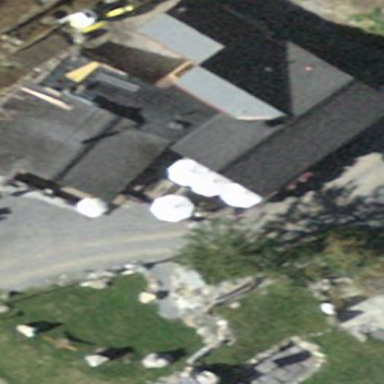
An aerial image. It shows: Building housing restaurant and hotel.